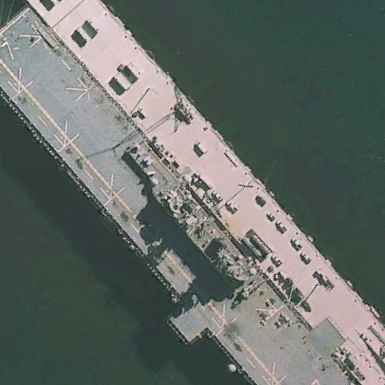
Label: assault